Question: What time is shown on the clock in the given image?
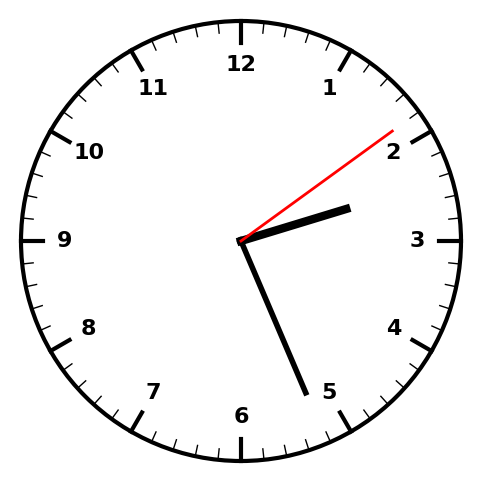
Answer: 02:26:09